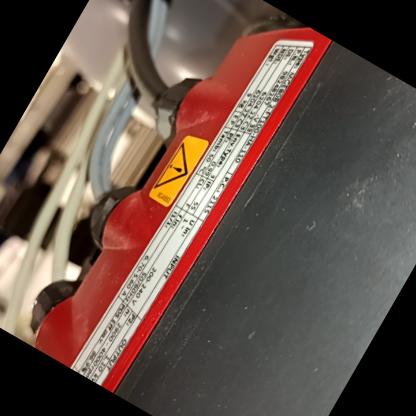
Klasa: tabliczka-znamionowa